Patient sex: M
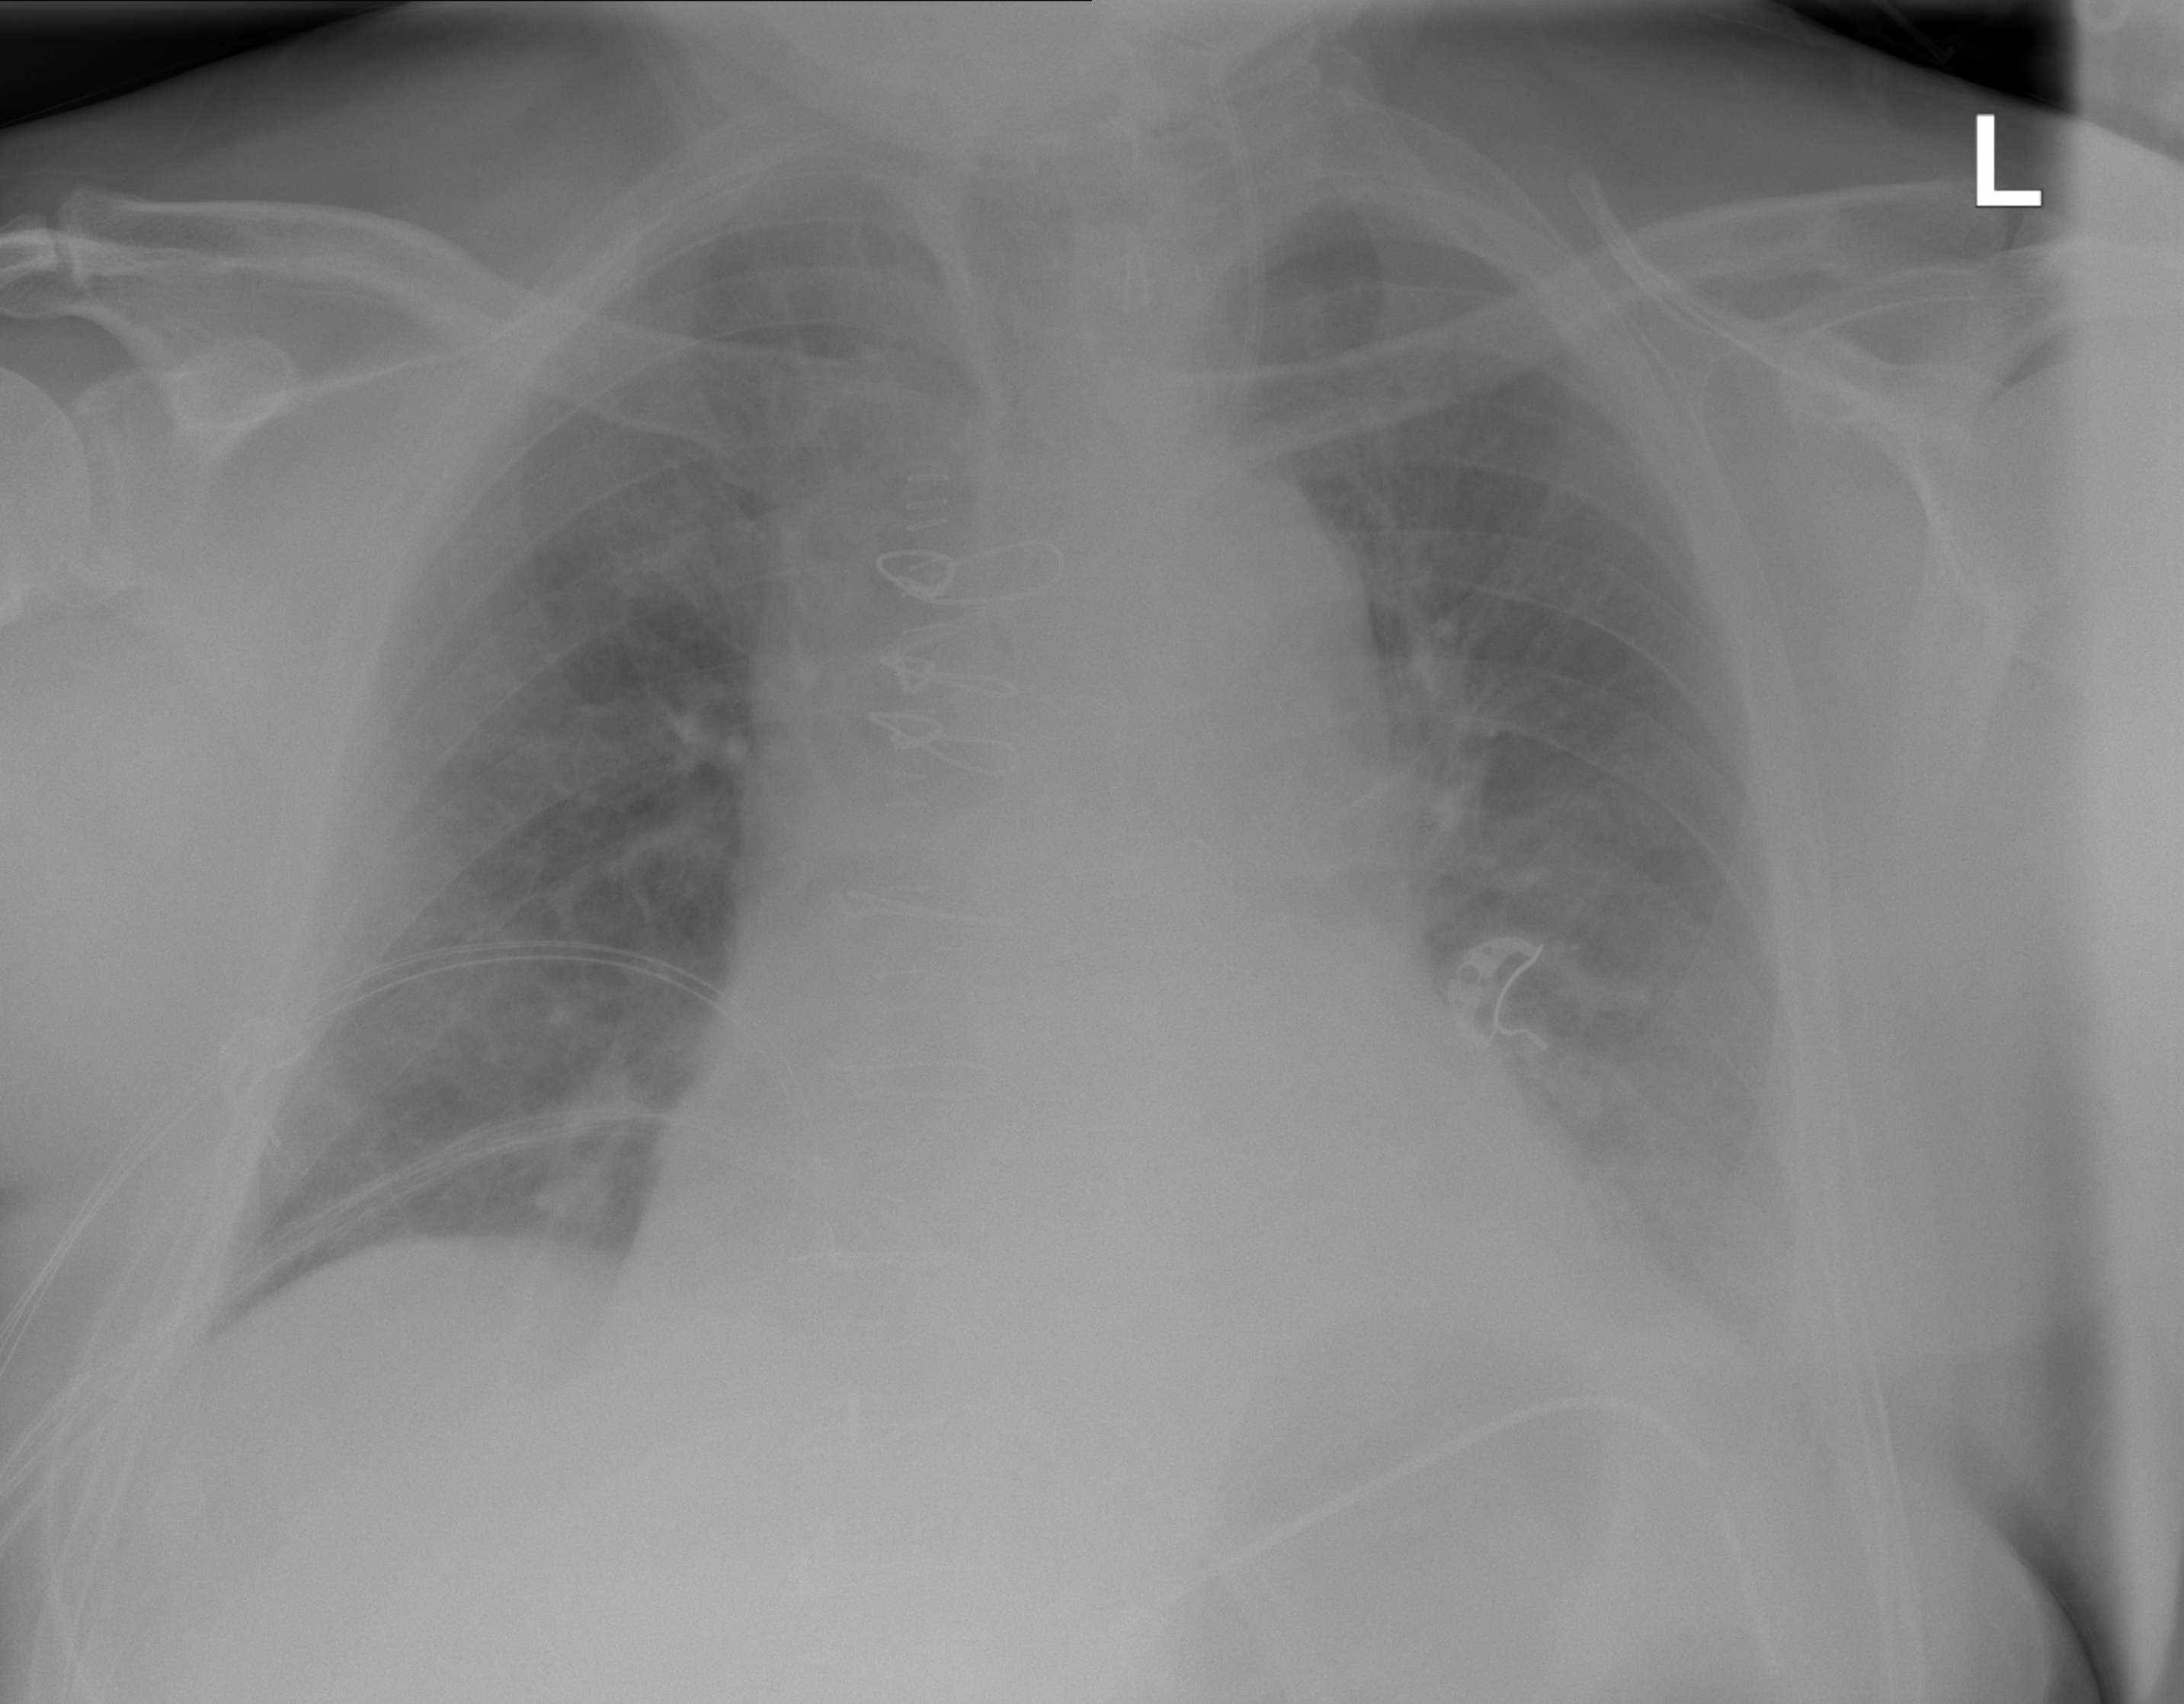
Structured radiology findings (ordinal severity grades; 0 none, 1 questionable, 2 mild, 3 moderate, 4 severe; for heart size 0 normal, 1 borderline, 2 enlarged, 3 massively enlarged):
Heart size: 1
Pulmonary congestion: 2
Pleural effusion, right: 0
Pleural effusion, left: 1
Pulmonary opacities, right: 0
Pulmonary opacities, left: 0
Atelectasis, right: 0
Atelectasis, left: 2